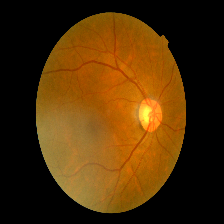
Diabetic retinopathy grade: Mild